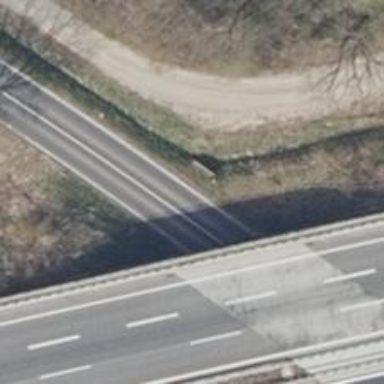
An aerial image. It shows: Secondary road with asphalt surface.